Field crop: maize
Growth stage: 1
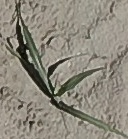
Species: sorghum